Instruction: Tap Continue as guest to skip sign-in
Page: checkout
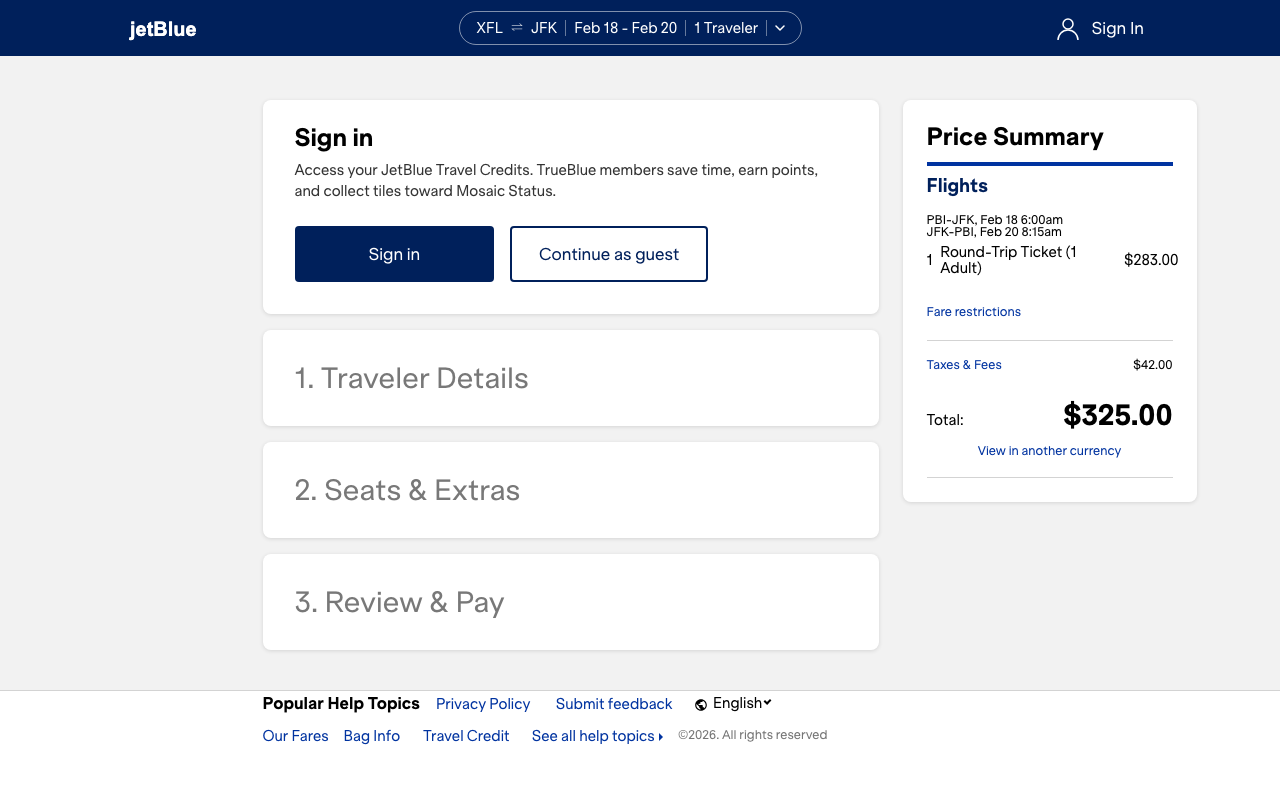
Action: click